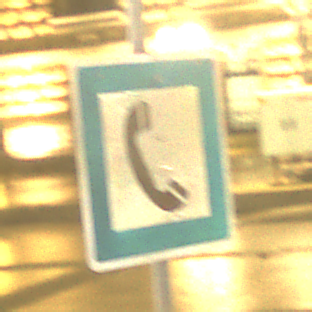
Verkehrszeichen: Fernsprecher
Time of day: Night
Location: Outdoor (Urban)
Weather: Overcast
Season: NotSpecified
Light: Artificial